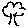
Label: tree